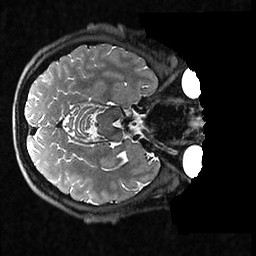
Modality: T2w
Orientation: axial
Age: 60
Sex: male
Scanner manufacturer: ge
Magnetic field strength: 3 T
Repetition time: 3.202 s
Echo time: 0.0594 s